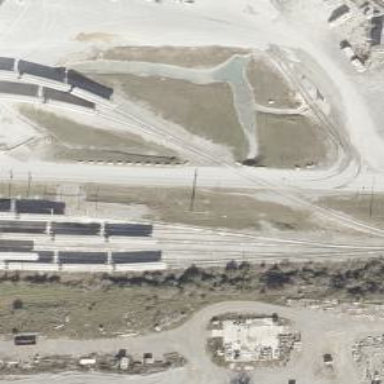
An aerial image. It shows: Railway spur line used for transporting aggregate freight.